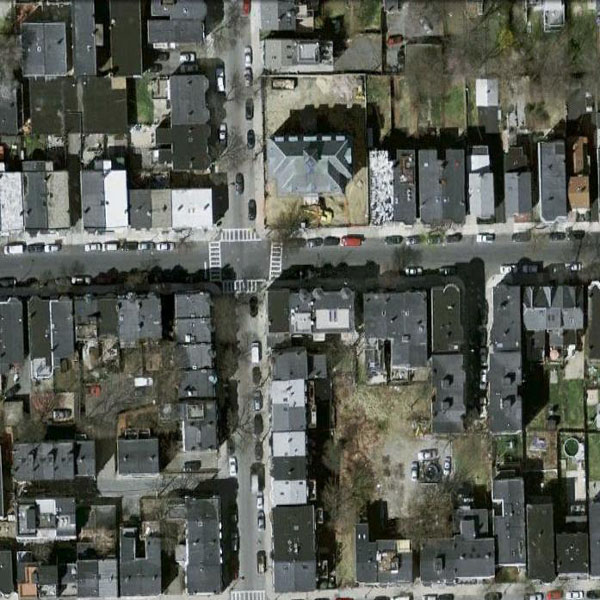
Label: DenseResidential